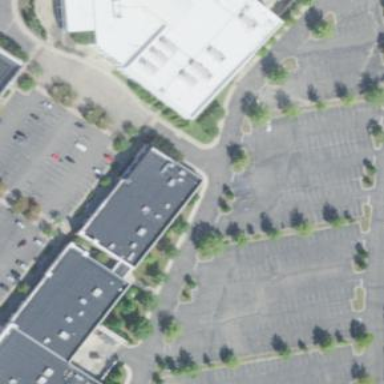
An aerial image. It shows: Retail building.